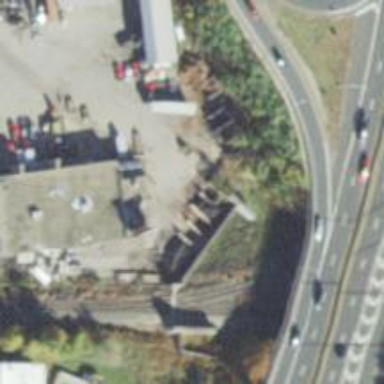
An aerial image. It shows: Disused railway spur line.